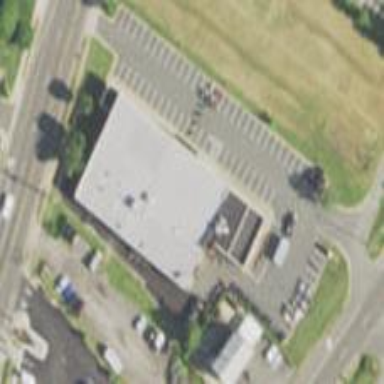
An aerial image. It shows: Building housing motorcycle shop.